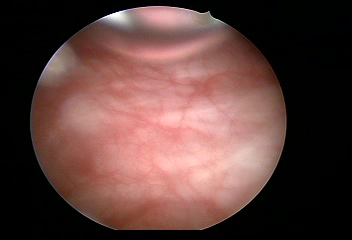
Modality: WLC
Class: Foreign bodies
Subclass: AirBubble
Bladder cancer association: No
Annotated structures: Air bubble